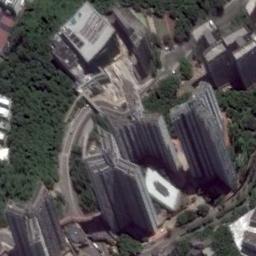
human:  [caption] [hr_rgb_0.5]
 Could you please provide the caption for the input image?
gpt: The buildings vary in height .

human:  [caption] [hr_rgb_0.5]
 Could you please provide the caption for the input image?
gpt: The commercial area is consist of many tall buildings next to the trees .

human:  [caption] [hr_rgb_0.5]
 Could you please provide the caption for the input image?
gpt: There are several tall buildings and lawns and several roads and many trees in a commercial area .

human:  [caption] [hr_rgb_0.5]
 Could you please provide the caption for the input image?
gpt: A commercial area with some high-rise buildings is surrounded by some groves of trees .

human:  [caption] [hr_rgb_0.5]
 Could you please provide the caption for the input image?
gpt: There are buildings with green trees around on a commercial area .